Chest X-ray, PA view. Patient: 42 years old, sex F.
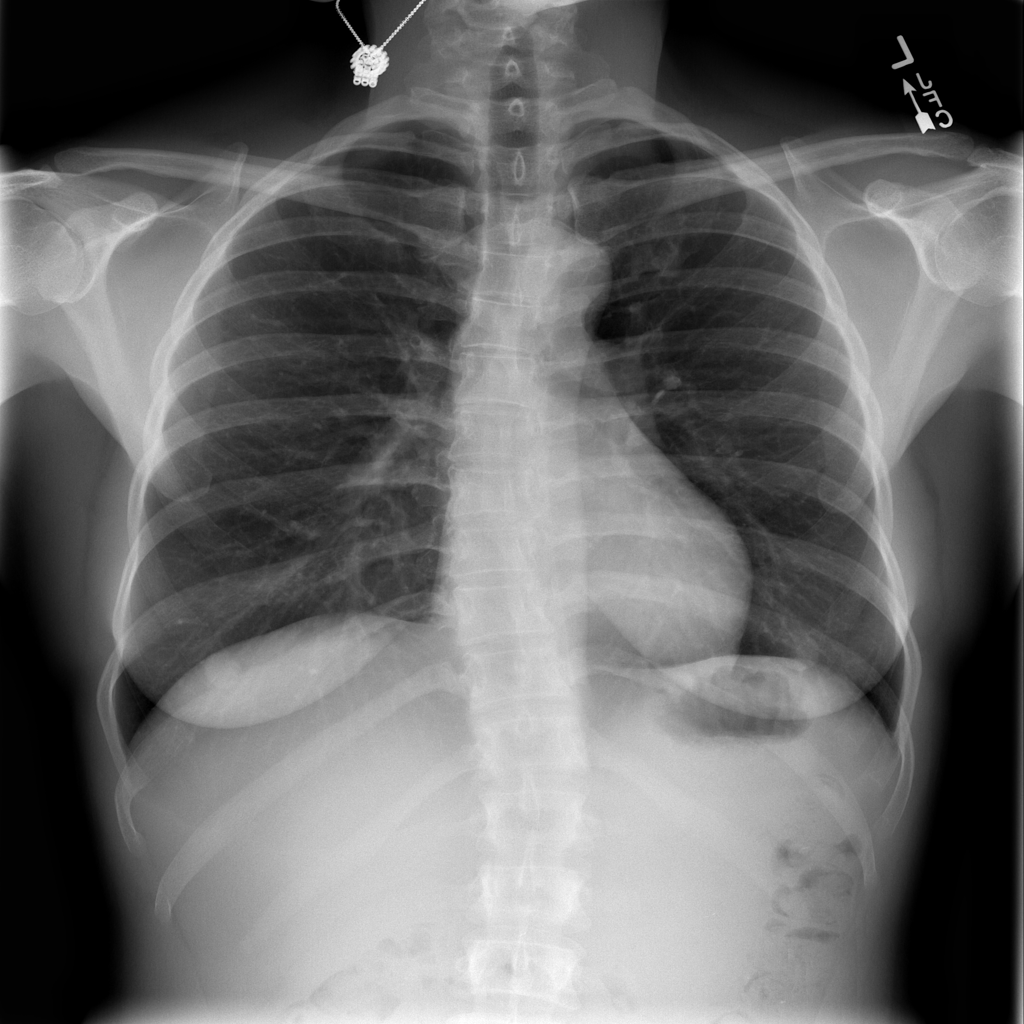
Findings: No Finding